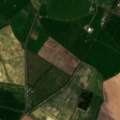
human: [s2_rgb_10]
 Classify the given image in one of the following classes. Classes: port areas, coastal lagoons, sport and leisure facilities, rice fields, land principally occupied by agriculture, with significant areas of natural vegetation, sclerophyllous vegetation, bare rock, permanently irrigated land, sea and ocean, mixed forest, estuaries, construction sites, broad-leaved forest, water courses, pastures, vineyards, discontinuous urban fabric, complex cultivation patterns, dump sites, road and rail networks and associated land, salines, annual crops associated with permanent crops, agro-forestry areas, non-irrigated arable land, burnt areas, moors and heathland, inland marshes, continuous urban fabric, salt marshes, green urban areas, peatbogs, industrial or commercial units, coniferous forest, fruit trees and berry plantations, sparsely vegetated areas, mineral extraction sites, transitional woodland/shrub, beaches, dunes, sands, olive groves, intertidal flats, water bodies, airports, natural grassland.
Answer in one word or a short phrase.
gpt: non-irrigated arable land, pastures